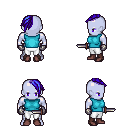
a pixel art fantasy rpg character, male body template, dark elf, purple skin, teal sleeveless shirt, white pants, blue long mohawk hairstyle, metal gloves, maroon shoes, dagger, four views (front, back, left, right), 2x2 character sprite sheet, small pixel art, hard edges, no anti-aliasing